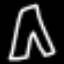
Label: pants